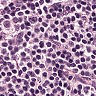
Metastatic tissue present: no